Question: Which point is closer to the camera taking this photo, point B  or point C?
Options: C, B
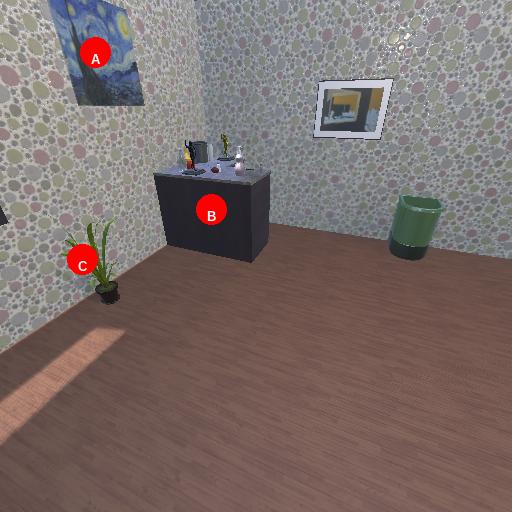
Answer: C